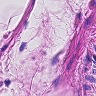
Metastatic tissue present: no